Question: I am consuming a web services. Some methods throw exception when i invoked, because the parameters are invalid values, for example. I want to handle the exceptions but it don't contains any data information, only the message "Bad Request". This is my http response:

'''
try
{
var data = client.SomeMethod(4);
}
catch (Exception exception)
{
// exception.Message = Bad Request
// exception don't contains any more data information
}
'''
How can I capture the other information
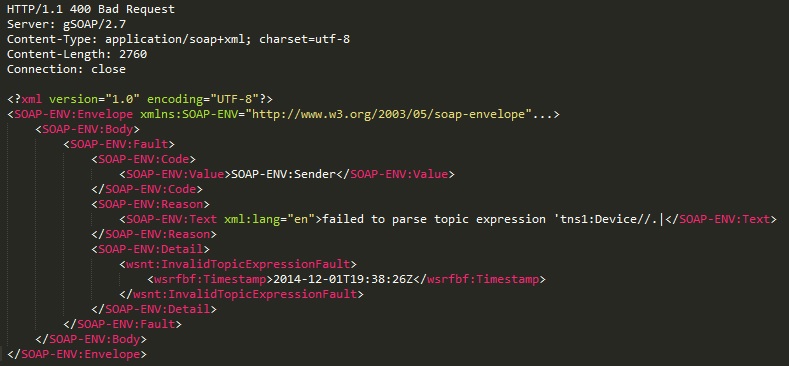
Answer: You can catch the exception with 'FaultException' when the http status code is 2xx or 5xx, not 4xx. You can catch the http status code 4xx with 'System.ServiceModel.ProtocolException' and then get the stream from the 'InnerException' and parse it or get the FaultException from this stream. See <URL> for more details.